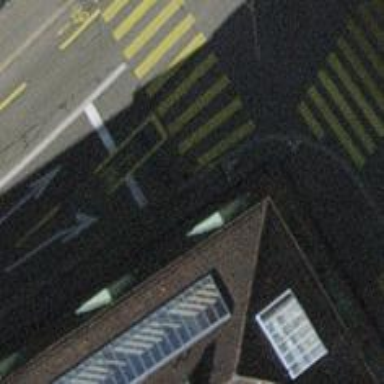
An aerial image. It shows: Kerb barrier.